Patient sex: F
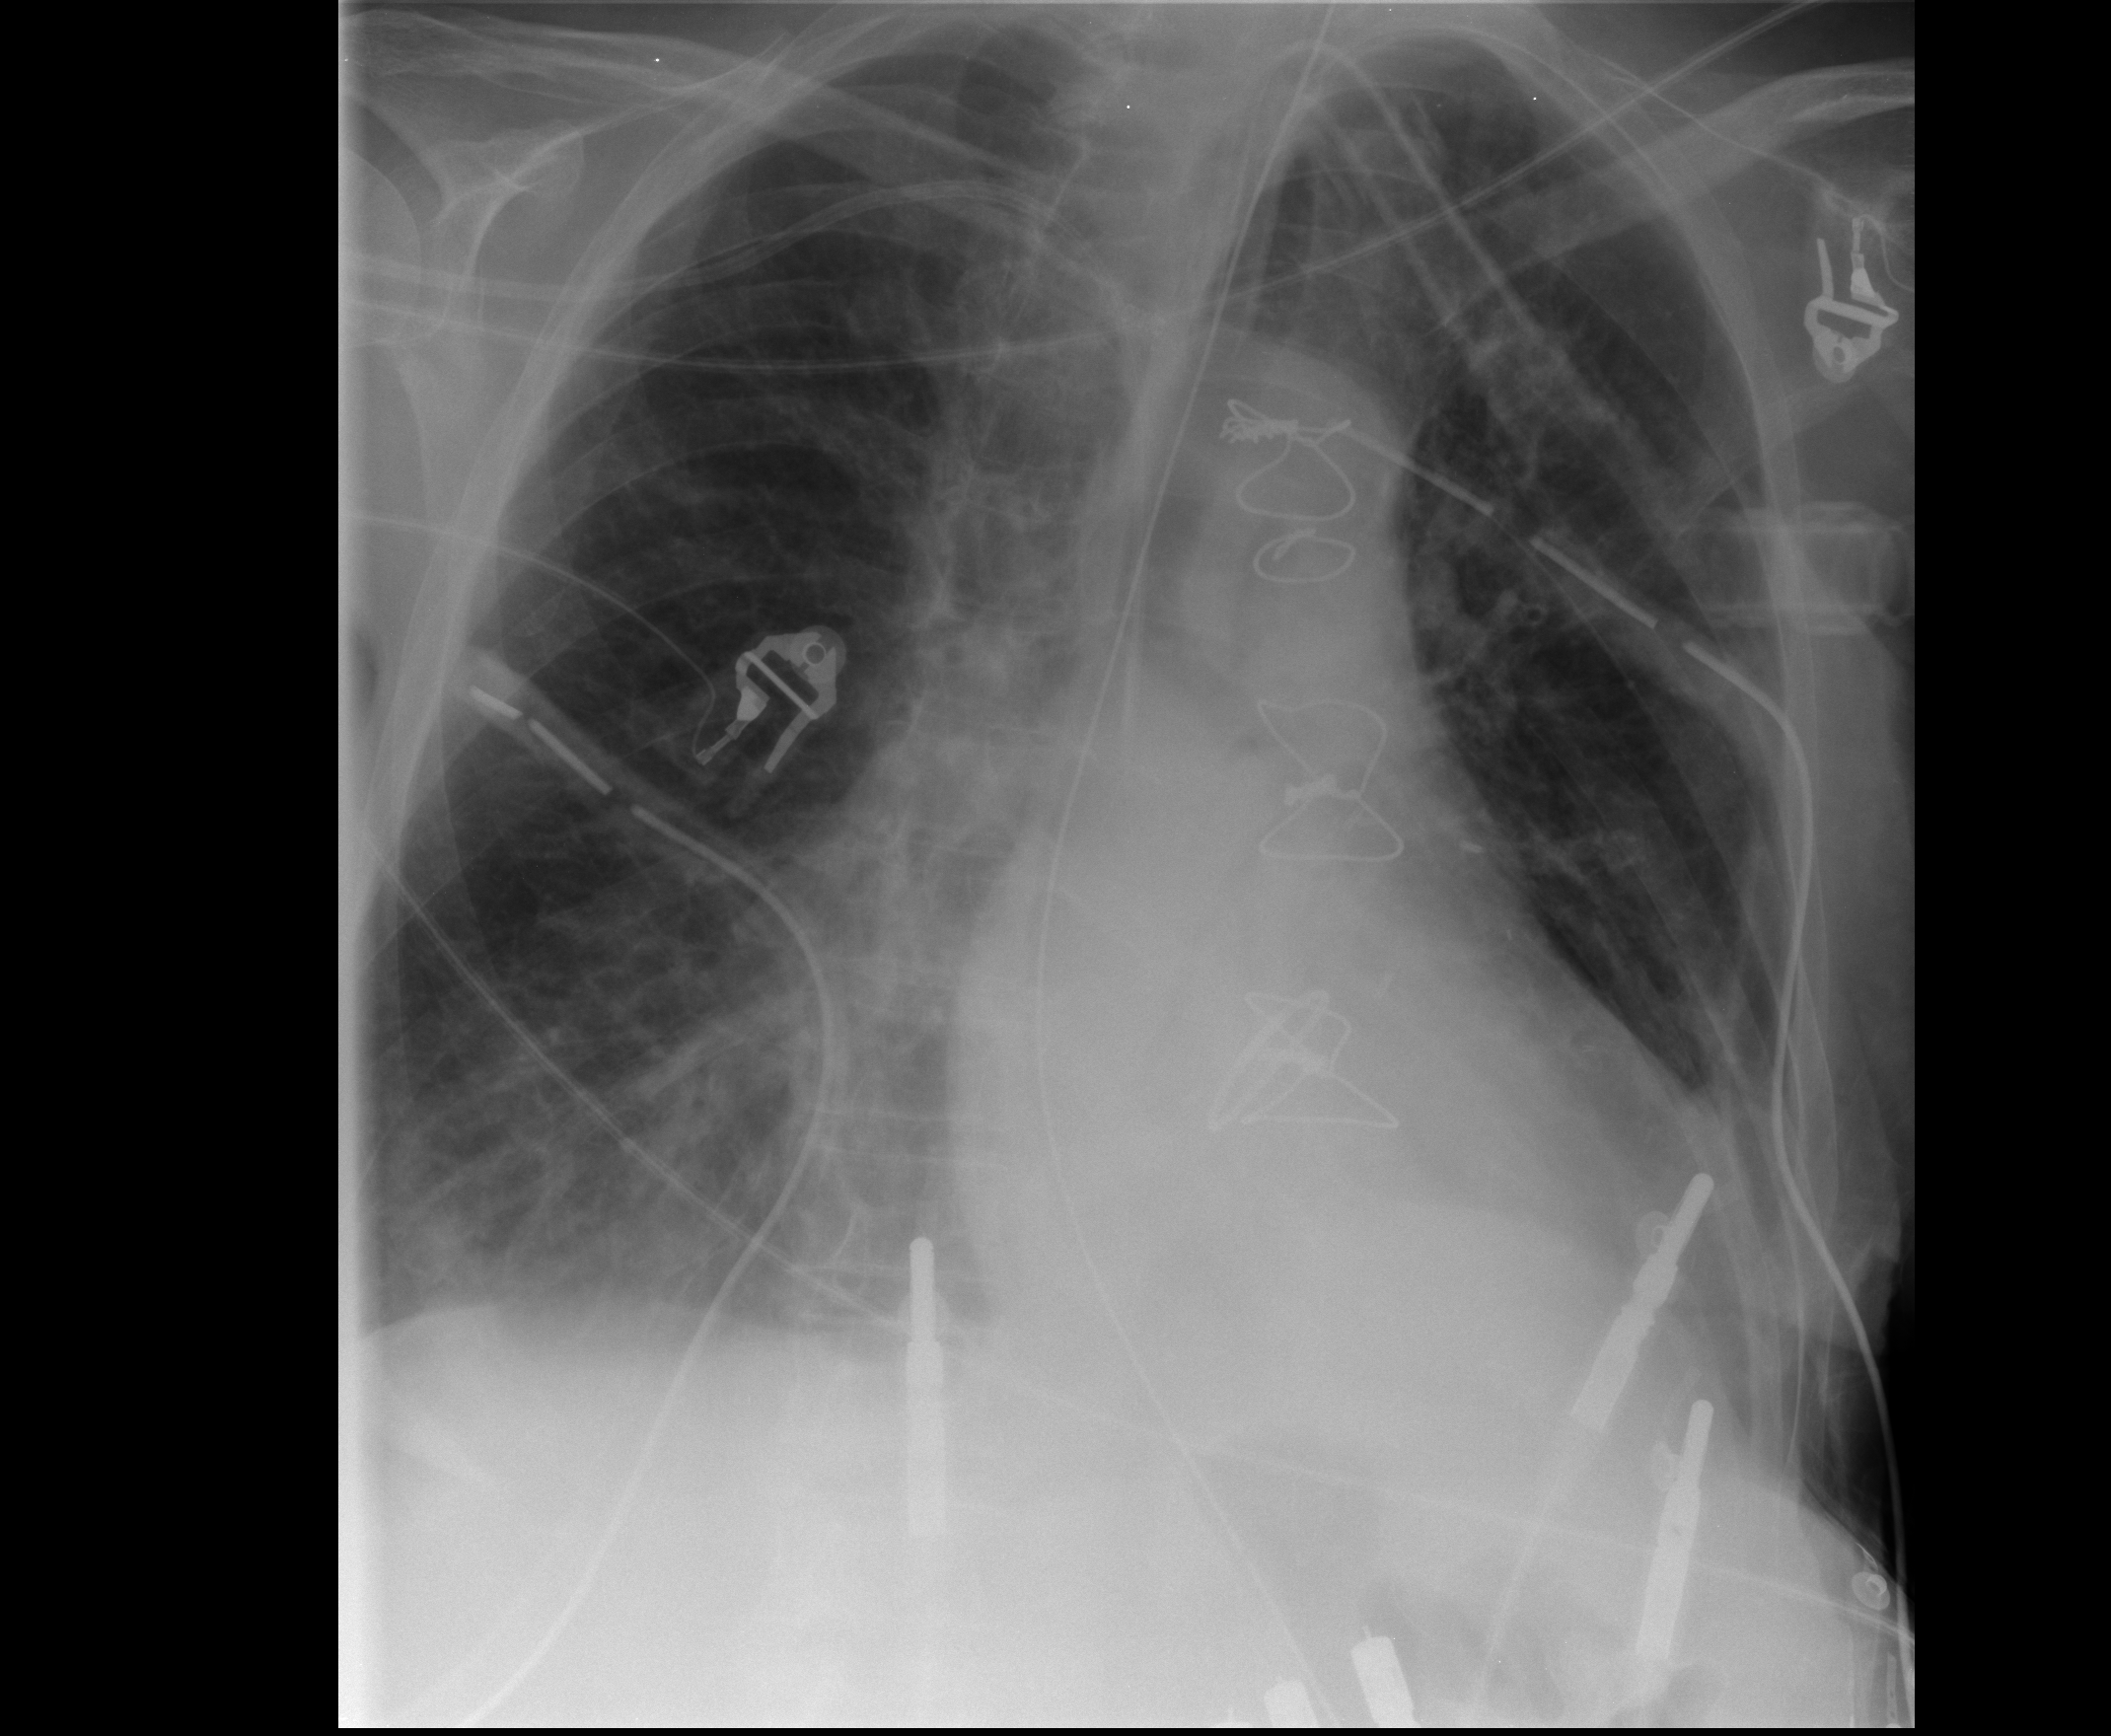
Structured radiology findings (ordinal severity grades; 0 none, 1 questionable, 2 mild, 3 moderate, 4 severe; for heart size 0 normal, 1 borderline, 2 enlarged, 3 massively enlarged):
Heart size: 2
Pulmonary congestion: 1
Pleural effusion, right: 0
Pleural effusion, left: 0
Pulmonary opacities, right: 2
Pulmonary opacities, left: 0
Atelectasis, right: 2
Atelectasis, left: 0